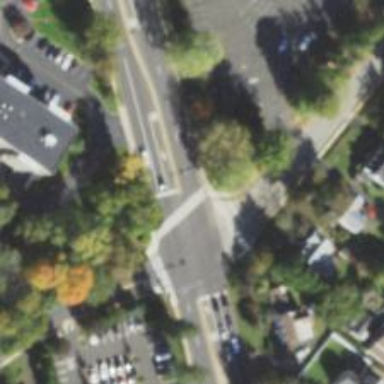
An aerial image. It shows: Marked crossing on the road.